Question: I am implemententing a "read more" functionality much like the one in Apple's AppStore. However, I am using a multiline 'UILabel'. Looking at Apple's AppStore, how do they decrease the last visible line's width to fit the "more" text and still truncate the tail (see image)?

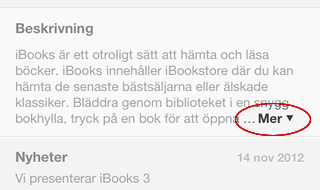
Answer: This seems to work, at least with the limited amount of testing I've done. There are two public methods. You can use the shorter one if you have multiple labels all with the same number of lines -- just change the kNumberOfLines at the top to match what you want. Use the longer method if you need to pass the number of lines for different labels. Be sure to change the class of the labels you make in IB to RDLabel. Use these methods instead of setText:. These methods expand the height of the label to kNumberOfLines if necessary, and if still truncated, will expand it to fit the whole string on touch. Currently, you can touch anywhere in the label. It shouldn't be too hard to change that so only touches near the ...Mer would cause the expansion.
'''
#import "RDLabel.h"
#define kNumberOfLines 2
#define ellipsis @"...Mer V "
@implementation RDLabel {
NSString *string;
}
#pragma Public Methods
- (void)setTruncatingText:(NSString *) txt {
[self setTruncatingText:txt forNumberOfLines:kNumberOfLines];
}
- (void)setTruncatingText:(NSString *) txt forNumberOfLines:(int) lines{
string = txt;
self.numberOfLines = 0;
NSMutableString *truncatedString = [txt mutableCopy];
if ([self numberOfLinesNeeded:truncatedString] > lines) {
[truncatedString appendString:ellipsis];
NSRange range = NSMakeRange(truncatedString.length - (ellipsis.length + 1), 1);
while ([self numberOfLinesNeeded:truncatedString] > lines) {
[truncatedString deleteCharactersInRange:range];
range.location--;
}
[truncatedString deleteCharactersInRange:range]; //need to delete one more to make it fit
CGRect labelFrame = self.frame;
labelFrame.size.height = [@"A" sizeWithFont:self.font].height * lines;
self.frame = labelFrame;
self.text = truncatedString;
self.userInteractionEnabled = YES;
UITapGestureRecognizer *tapper = [[UITapGestureRecognizer alloc] initWithTarget:self action:@selector(expand:)];
[self addGestureRecognizer:tapper];
}else{
CGRect labelFrame = self.frame;
labelFrame.size.height = [@"A" sizeWithFont:self.font].height * lines;
self.frame = labelFrame;
self.text = txt;
}
}
#pragma Private Methods
-(int)numberOfLinesNeeded:(NSString *) s {
float oneLineHeight = [@"A" sizeWithFont:self.font].height;
float totalHeight = [s sizeWithFont:self.font constrainedToSize:CGSizeMake(self.bounds.size.width, CGFLOAT_MAX) lineBreakMode:NSLineBreakByWordWrapping].height;
return nearbyint(totalHeight/oneLineHeight);
}
-(void)expand:(UITapGestureRecognizer *) tapper {
int linesNeeded = [self numberOfLinesNeeded:string];
CGRect labelFrame = self.frame;
labelFrame.size.height = [@"A" sizeWithFont:self.font].height * linesNeeded;
self.frame = labelFrame;
self.text = string;
}
'''